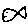
Label: fish